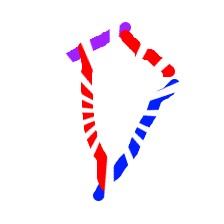
Shape: kite